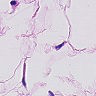
Metastatic tissue present: no